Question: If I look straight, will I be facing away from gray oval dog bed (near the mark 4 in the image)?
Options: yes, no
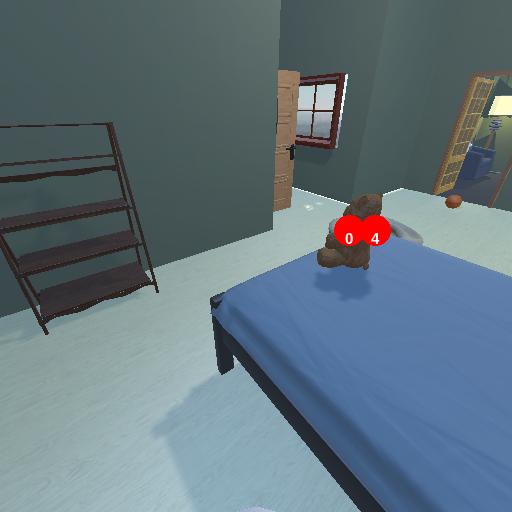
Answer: yes